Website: macys
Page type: gifting
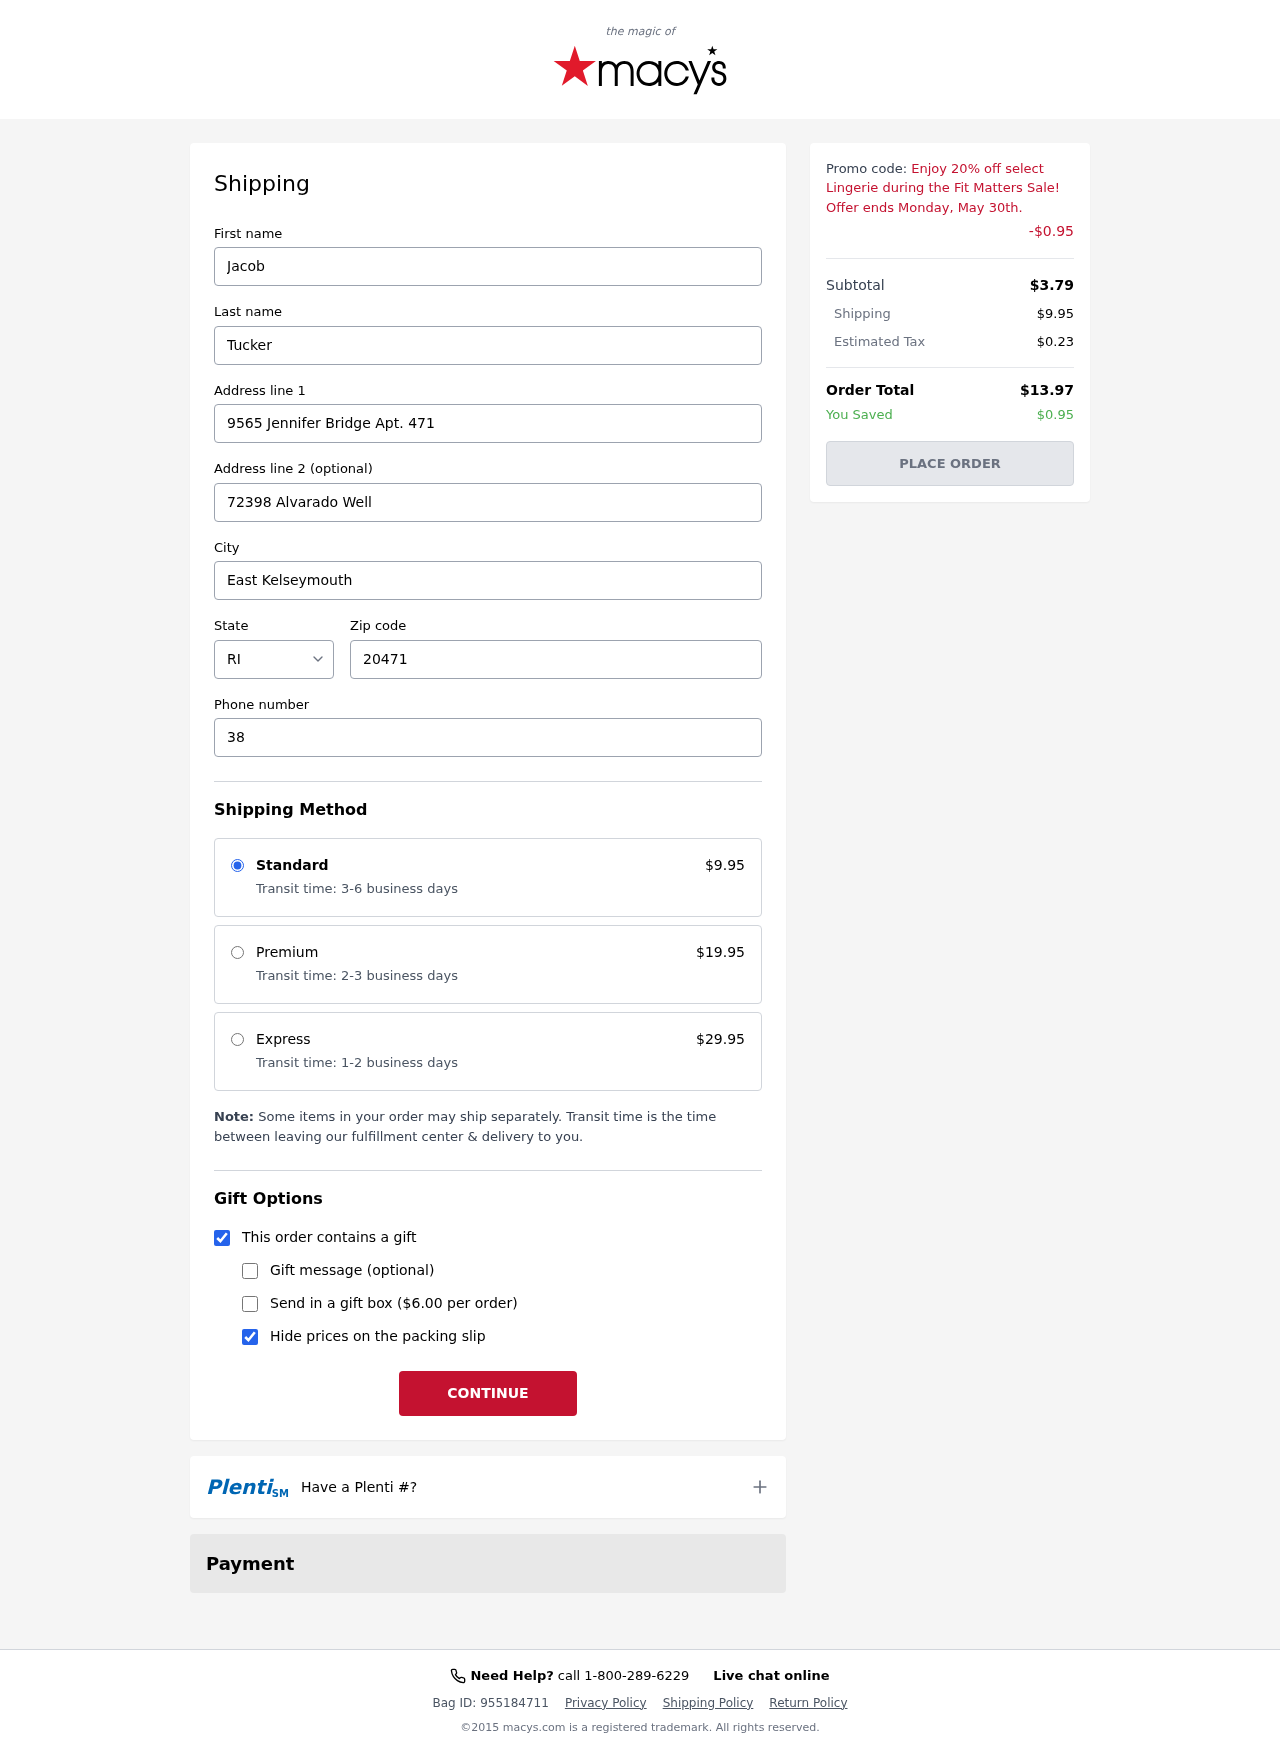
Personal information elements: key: PII_CITY
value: East Kelseymouth
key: PII_FIRSTNAME
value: Jacob
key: PII_LASTNAME
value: Tucker
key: PII_PHONE
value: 3806531345
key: PII_POSTCODE
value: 20471
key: PII_STATE_ABBR
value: RI
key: PII_STREET
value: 9565 Jennifer Bridge Apt. 471
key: PII_STREET2
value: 72398 Alvarado Well
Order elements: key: ORDER_SHIPPING_COST
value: $9.95
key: ORDER_DISCOUNT
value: -$0.95
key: ORDER_SUBTOTAL
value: $3.79
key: ORDER_TAX
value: $0.23
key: ORDER_TOTAL
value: $13.97
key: ORDER_SAVINGS
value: $0.95